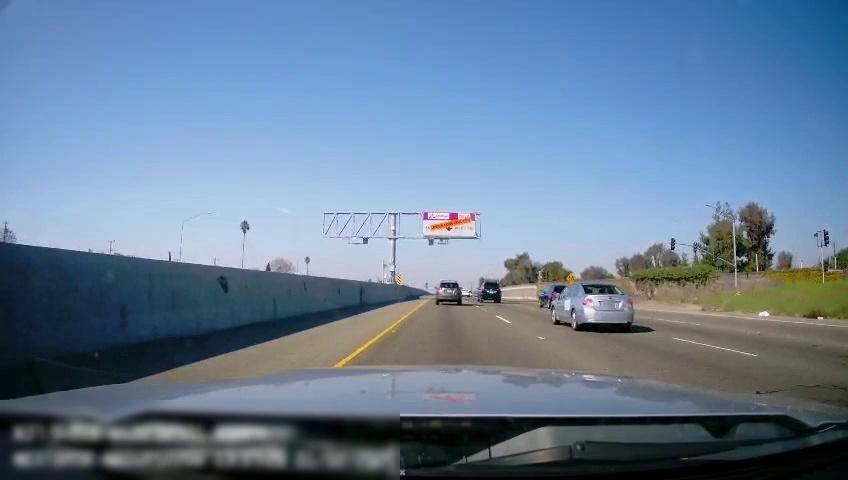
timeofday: Day
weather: Sunny
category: Drivable Space
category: Vehicles | SUV
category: Vehicles | SUV
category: Vehicles | Car
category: Vehicles | Truck
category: Vehicles | SUV
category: Lanes | Current Lane
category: Lanes | Current Lane
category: Lanes | Alternate Lane
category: Lanes | Alternate Lane
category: Lanes | Alternate Lane